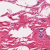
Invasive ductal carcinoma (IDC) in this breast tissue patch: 0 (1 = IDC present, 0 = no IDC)